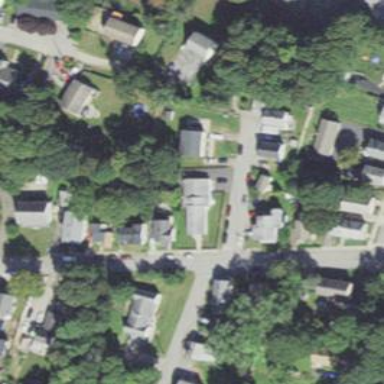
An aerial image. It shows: Residential driveway designated as service road.